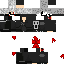
A male skeleton skin with dark skin, wearing brown helmet dressed in a black robe top and black pants, featuring a closed mouth.